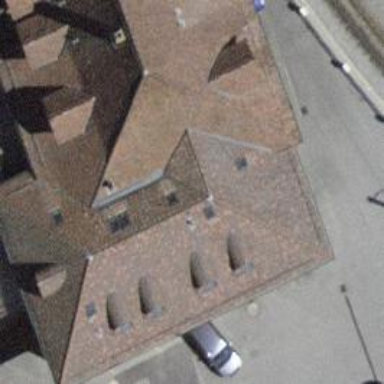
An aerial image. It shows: Pub.